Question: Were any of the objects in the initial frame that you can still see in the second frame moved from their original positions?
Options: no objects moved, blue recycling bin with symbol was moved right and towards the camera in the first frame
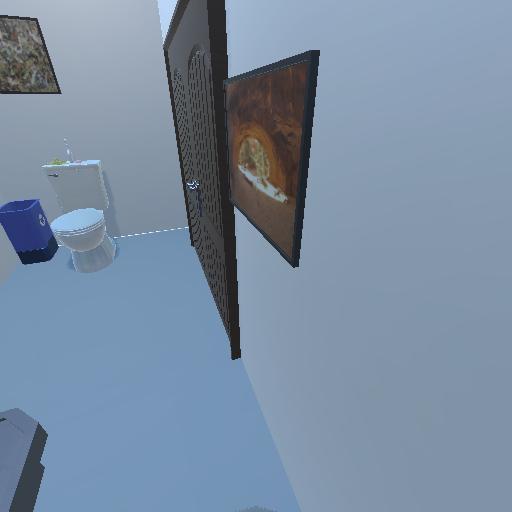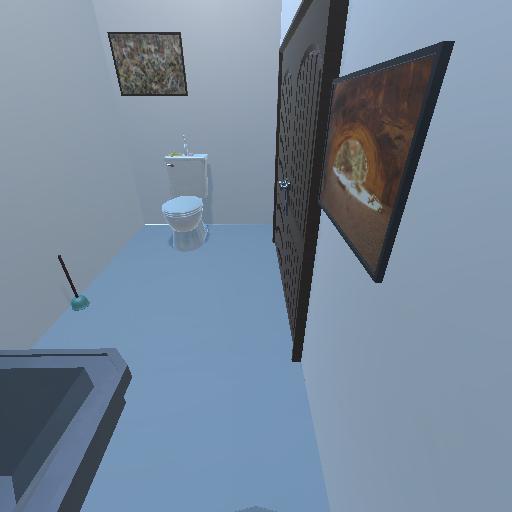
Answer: no objects moved